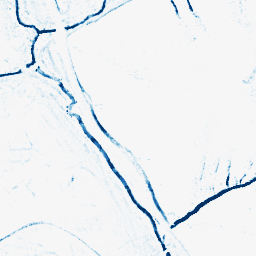
Category: morphological
Decomposition family: morphological_ellipse
Decomposition parameters: operation: closing
width: 5
height: 5
Upsampling method: sinc_hamming
Upsampling parameters: scale: 2
kernel_size: 8
Upsampling scale: 2